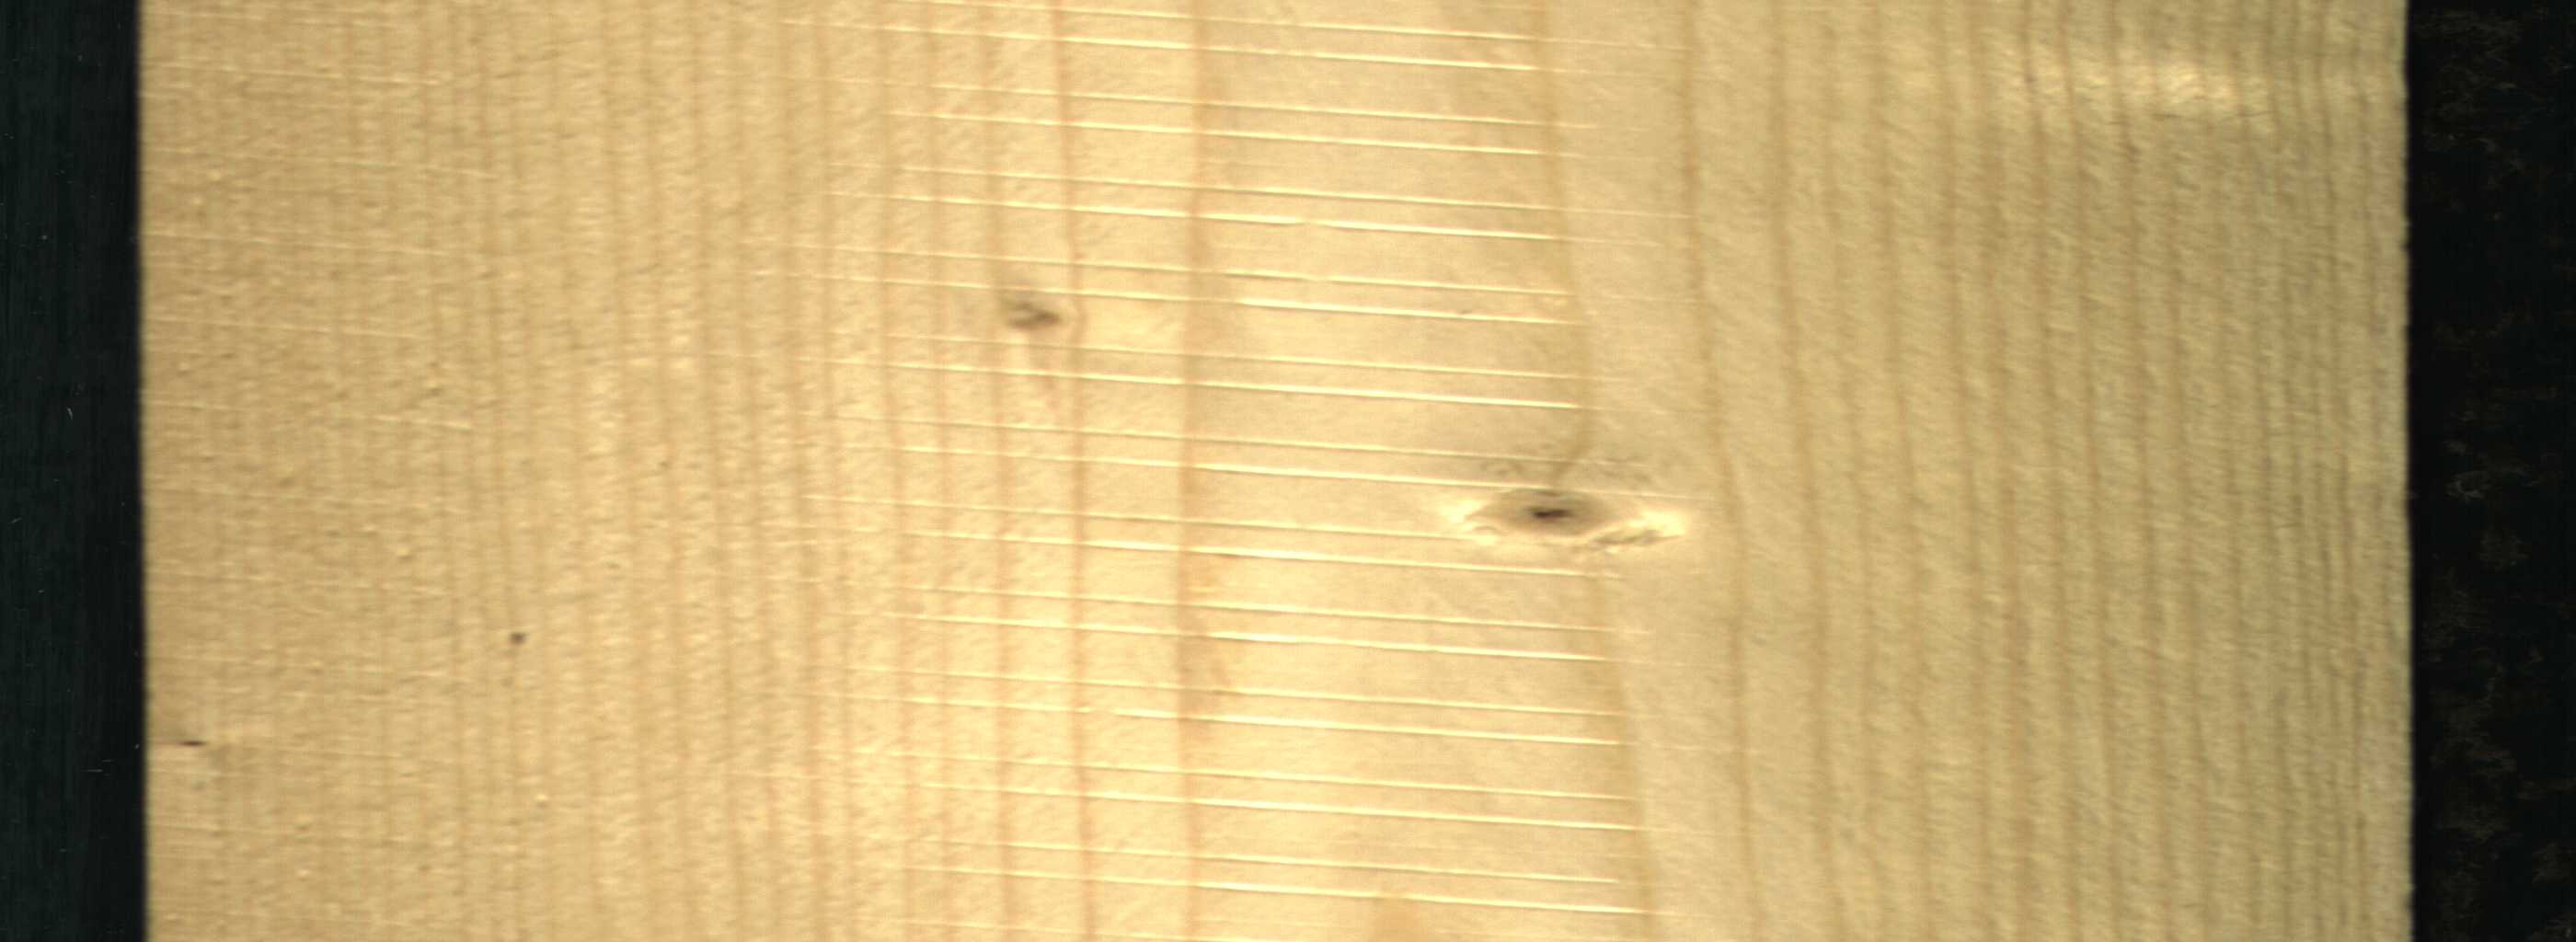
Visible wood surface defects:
Live_Knot